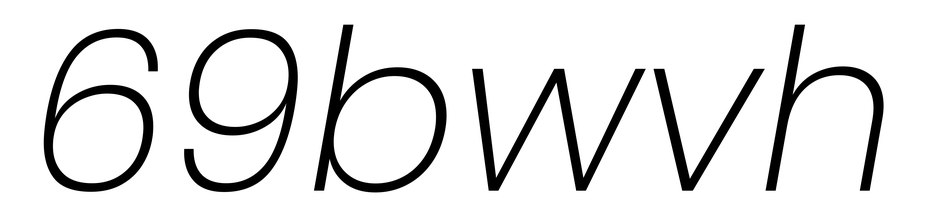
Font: Poppins-ExtraLightItalic